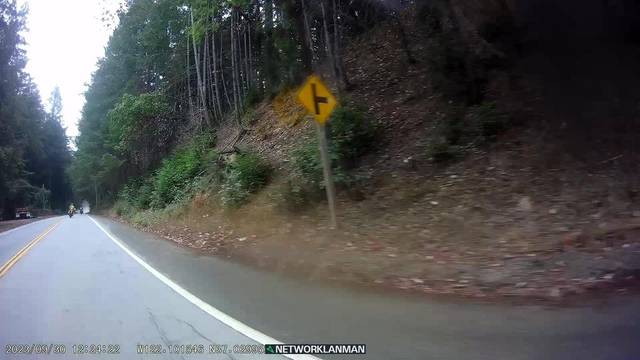
Region: United States
Coordinates: 37.03, -122.101